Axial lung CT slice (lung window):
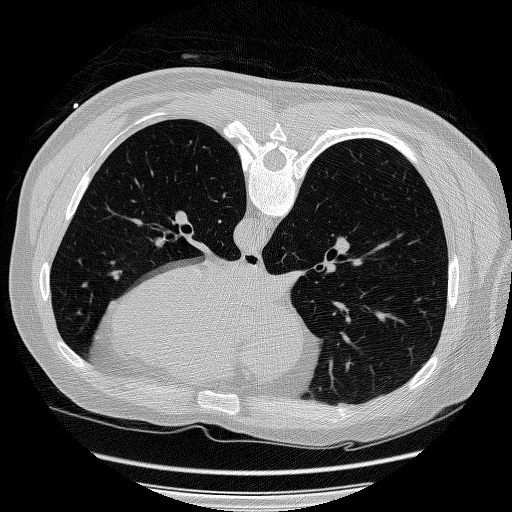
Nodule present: no